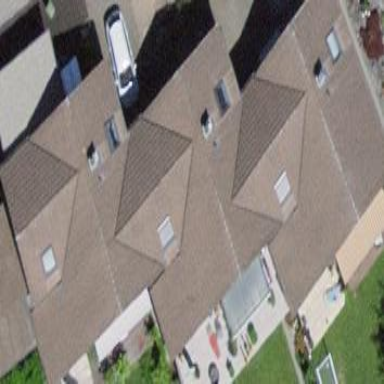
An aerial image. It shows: Terrace building with roof made of roof tiles.